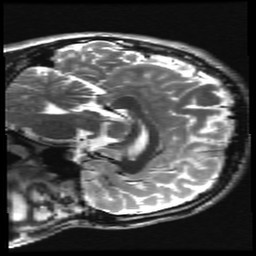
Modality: T2w
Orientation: sagittal
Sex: male
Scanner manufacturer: ge
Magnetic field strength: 3 T
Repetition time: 5 s
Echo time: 0.1012 s